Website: crate-barrel
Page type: account-selection
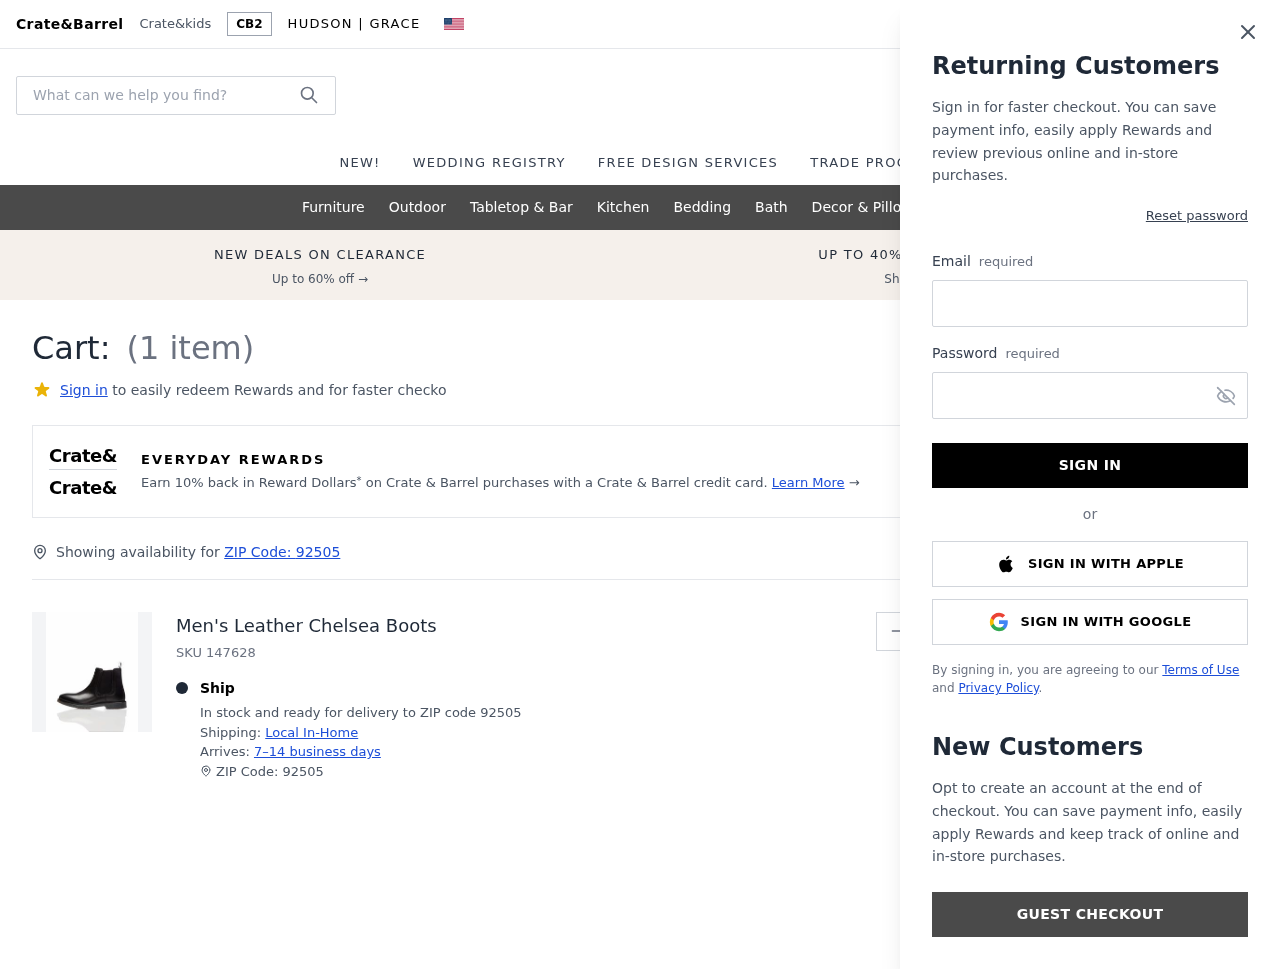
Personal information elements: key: PII_EMAIL
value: april_spence@gmail.com
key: PII_POSTCODE
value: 92505
Product elements: key: PRODUCT1_NAME
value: Men's Leather Chelsea Boots
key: PRODUCT1_QUANTITY
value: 1
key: PRODUCT1_SKU
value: SKU 147628
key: PRODUCT1_ORIGINAL_PRICE
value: $236.19
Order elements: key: ORDER_NUM_ITEMS
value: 1
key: ORDER_SUBTOTAL
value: $188.95
Search elements: key: HEADER_SEARCH
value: What can we help you find?